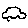
Label: car